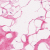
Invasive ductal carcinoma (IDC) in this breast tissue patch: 0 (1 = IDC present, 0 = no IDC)